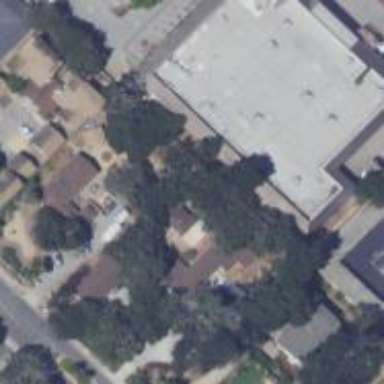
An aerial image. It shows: Building that houses fitness center.